Question: I have a VB script with a line that looks like this:
'''
Set startCell = referenceCell.EntireColumn.Find(tmp).offset(0,columnOffset)
'''
But I want to specify the 'find' (to search exactly for the given word in each column) to something like:
'''
Set startCell = referenceCell.EntireColumn.Find(tmp, lookat:=xlWhole).offset(0,columnOffset)
'''
all according to
<URL>
But that gives me a syntax error. (I hate VB)
I have also tried
'''
Set tmp = "Precondition" & preconditionNumber
Set startCell = ReferenceCell.EntireColumn.Find(what:=tmp,lookat:=xlWhole).offset(0,columnOffset)
'''
and even
'''
Set startCell = ReferenceCell.EntireColumn.Find(what:=tmp).offset(0,columnOffset)
'''
none of which works.
How should I call the 'Find' function to get a 'Whole Word'-Search?
The variable declaration looks like this:
'''
Dim startCell
for preconditionNumber = 0 to 15
Set startCell = Nothing
tmp = "Precondition" & preconditionNumber
Set startCell = referenceCell.EntireColumn.Find(tmp).offset(0,columnOffset)
...
'''
Here is the exact syntax error message.

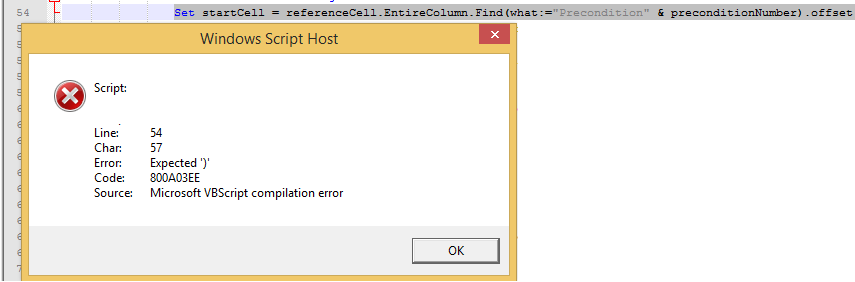
Answer: Use something like:
'''
Sub luxation()
Dim ReferenceCell As Range, rCol As Range, tmp As String
Dim GotIt As Range, MoveOver As Range, columnOffset As Long
Set ReferenceCell = Range("B9")
Set rCol = ReferenceCell.EntireColumn.Cells
tmp = "happiness"
columnOffset = 2
Set GotIt = rCol.Find(what:=tmp, after:=rCol(1), lookat:=xlWhole)
Set MoveOver = GotIt.Offset(0, columnOffset)
MoveOver.Select
End Sub
'''
Fixing VBA hatred is even easier, just repeat:
30 times every morning